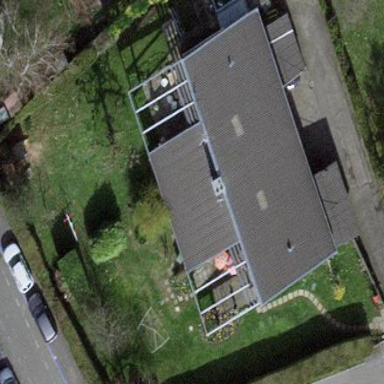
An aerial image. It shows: Garden enclosed by fence.